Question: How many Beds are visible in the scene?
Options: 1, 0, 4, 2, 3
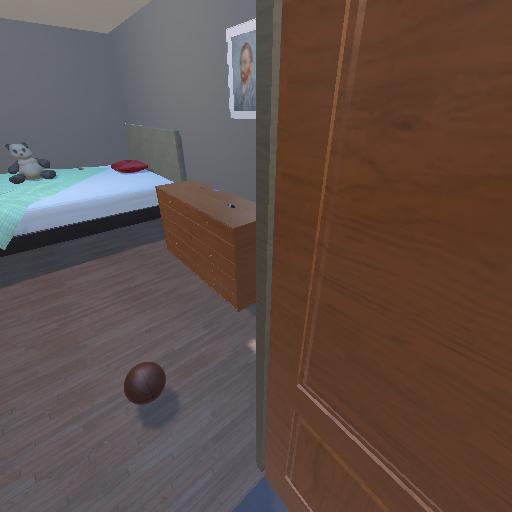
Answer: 1